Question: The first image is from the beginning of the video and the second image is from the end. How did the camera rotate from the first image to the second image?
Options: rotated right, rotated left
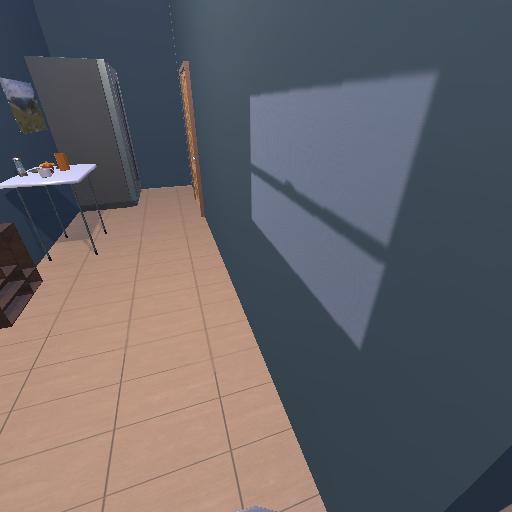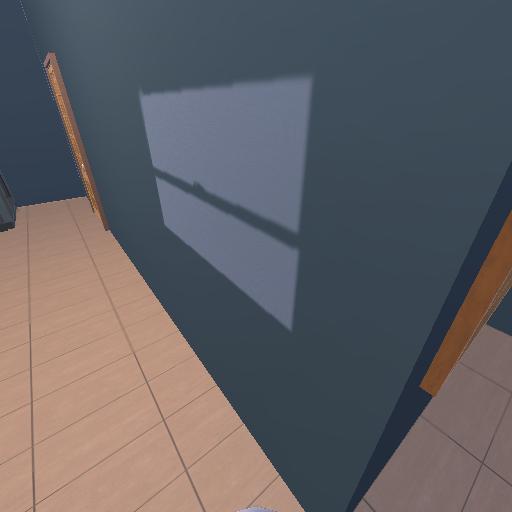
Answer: rotated right